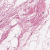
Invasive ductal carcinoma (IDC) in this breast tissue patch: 0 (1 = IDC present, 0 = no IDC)